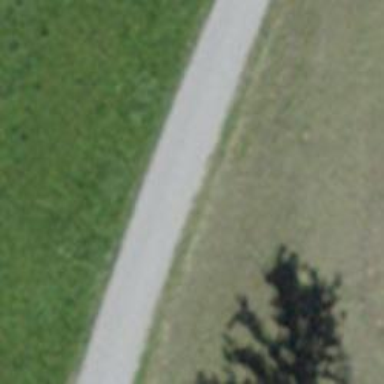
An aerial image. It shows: Unclassified road with asphalt surface.